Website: apple
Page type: review-order
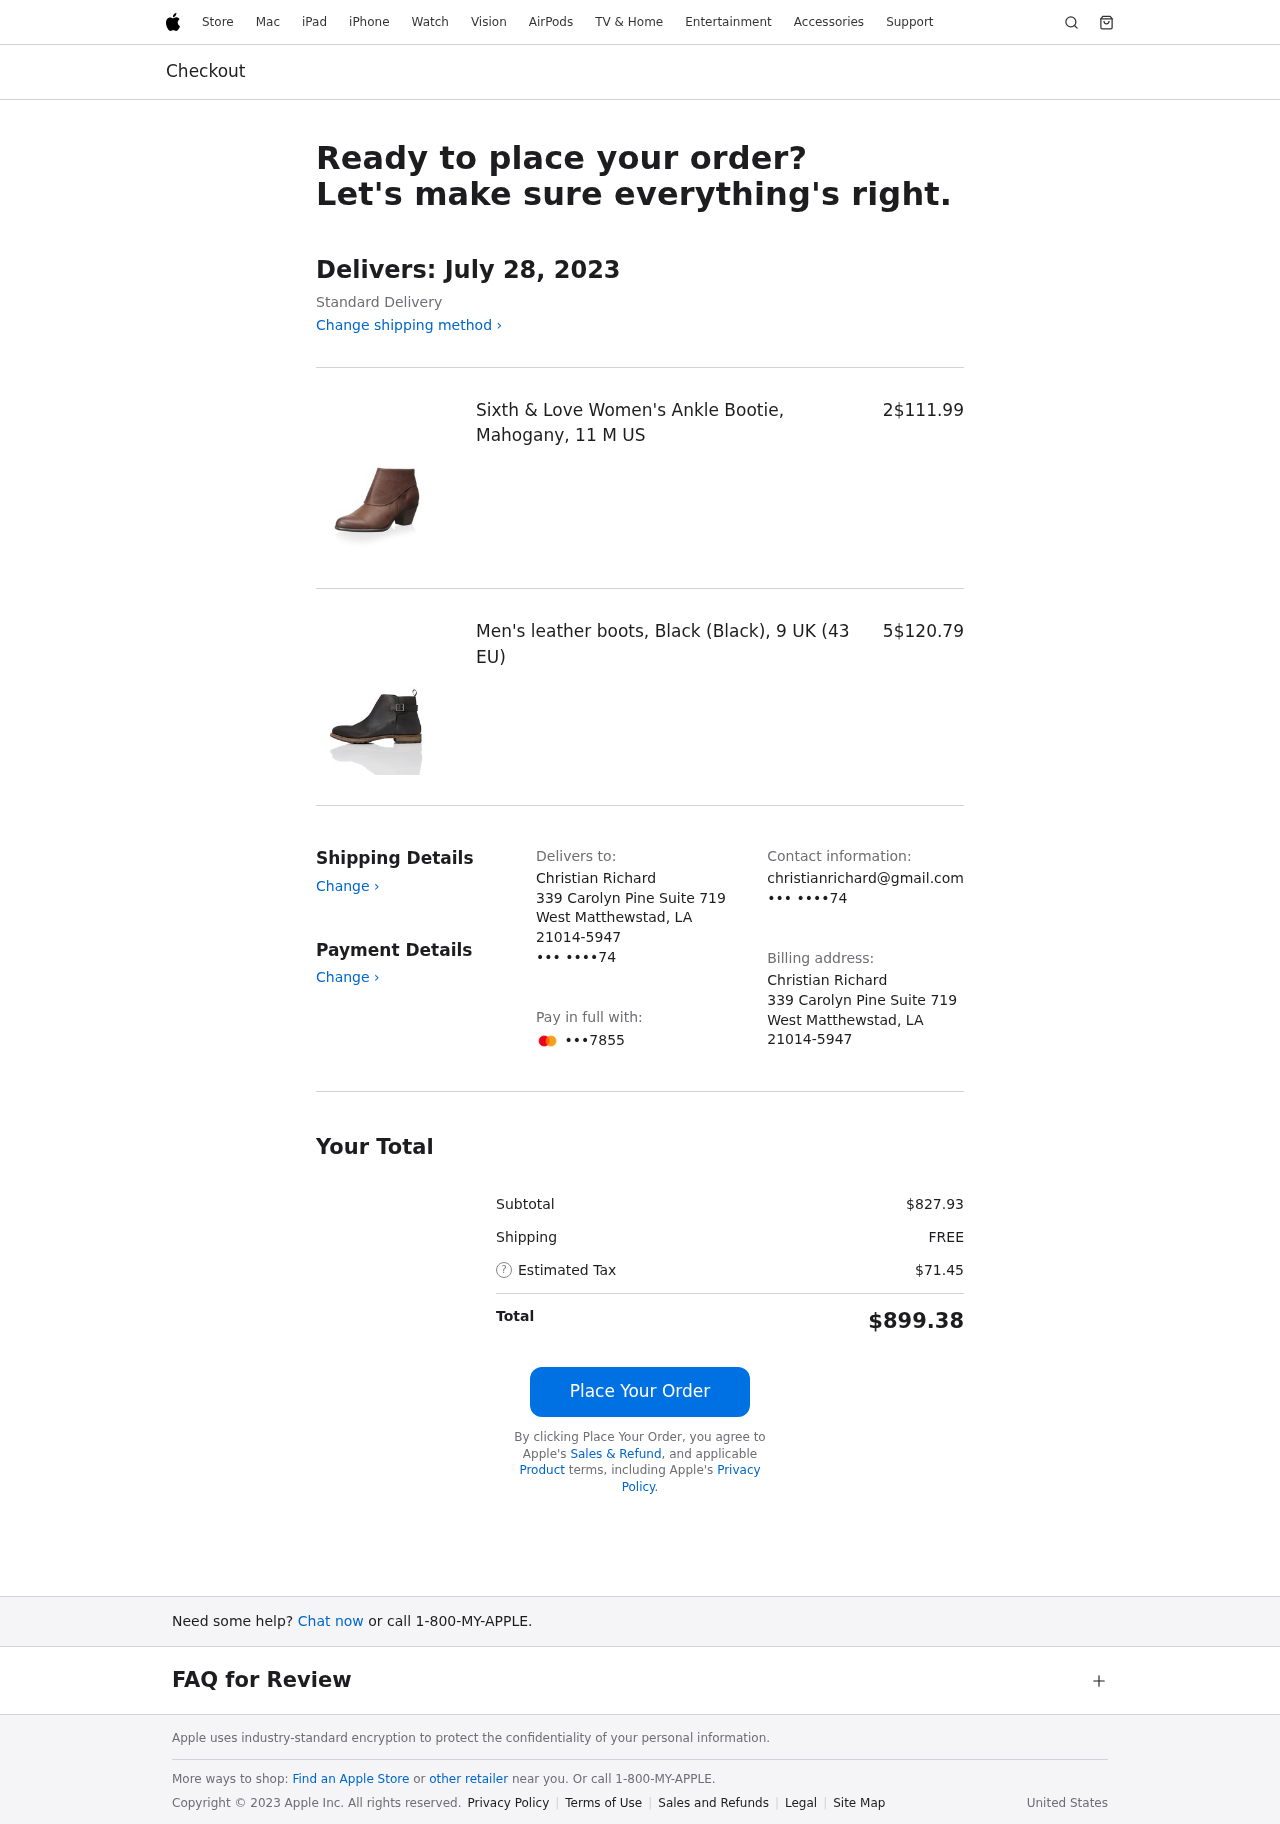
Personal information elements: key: PII_CARD_LAST4
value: •••7855
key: PII_CITY
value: West Matthewstad
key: PII_EMAIL
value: christianrichard@gmail.com
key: PII_FULLNAME
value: Christian Richard
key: PII_PHONE
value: ••• ••••74
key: PII_POSTCODE_FULL
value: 21014-5947
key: PII_STATE_ABBR
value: LA
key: PII_STREET
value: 339 Carolyn Pine Suite 719
Product elements: key: PRODUCT1_NAME
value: Sixth & Love Women's Ankle Bootie, Mahogany, 11 M US
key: PRODUCT1_PRICE
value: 111.99
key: PRODUCT1_QUANTITY
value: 2
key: PRODUCT2_NAME
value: Men's leather boots, Black (Black), 9 UK (43 EU)
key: PRODUCT2_PRICE
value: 120.79
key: PRODUCT2_QUANTITY
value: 5
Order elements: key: ORDER_DELIVERY_DATE
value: July 28, 2023
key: ORDER_SUBTOTAL
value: $827.93
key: ORDER_SHIPPING_COST
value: FREE
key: ORDER_TAX
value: $71.45
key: ORDER_TOTAL
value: $899.38